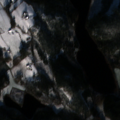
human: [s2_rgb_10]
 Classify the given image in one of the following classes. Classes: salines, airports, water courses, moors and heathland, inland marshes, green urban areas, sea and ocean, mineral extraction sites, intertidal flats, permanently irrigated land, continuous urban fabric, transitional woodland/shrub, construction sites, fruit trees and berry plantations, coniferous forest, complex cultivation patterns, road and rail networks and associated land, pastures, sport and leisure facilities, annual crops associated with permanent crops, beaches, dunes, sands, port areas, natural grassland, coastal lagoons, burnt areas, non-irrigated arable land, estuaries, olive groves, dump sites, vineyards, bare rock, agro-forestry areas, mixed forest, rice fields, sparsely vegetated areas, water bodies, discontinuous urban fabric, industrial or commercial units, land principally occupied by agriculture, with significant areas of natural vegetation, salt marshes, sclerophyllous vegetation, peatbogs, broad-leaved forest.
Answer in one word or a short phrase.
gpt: land principally occupied by agriculture, with significant areas of natural vegetation, coniferous forest, mixed forest, water bodies